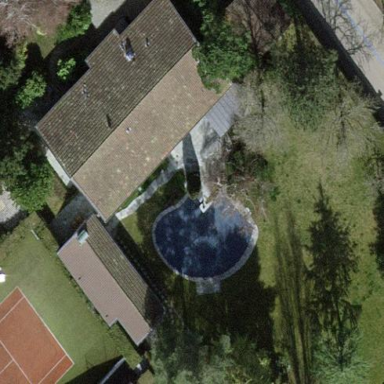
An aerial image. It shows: Garden surrounded by fence.